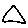
Label: triangle